Question: I have created ssis package to generate excel file dynamically from sql table.
But when I try to check whether that excel connection temp table if present or not using below query in sql task it gets failed syntax error
'''
IF object_id(MyExcel) is not null
CREATE TABLE 'MyExcel' (
'CUSIP' varchar(50),
'FaceAmount' decimal(18,4),
'Portfolio' varchar(50),
'PositionDate' DateTime,
'PositionCost' decimal(18,6),
'CurrentPrice' decimal(18,6)
)
else drop table MyExcel
'''
ERROR :
'''
[Execute SQL Task] Error: Executing the query "IF object_id(MyExcel) is not null
CREATE TABLE '..." failed with the following error: "Invalid SQL statement; expected 'DELETE', 'INSERT', 'PROCEDURE', 'SELECT', or 'UPDATE'.". Possible failure reasons: Problems with the query, "ResultSet" property not set correctly, parameters not set correctly, or connection not established correctly.
'''
Please advise?
I have tried with answer
'''
IF OBJECT_ID(N'MyExcel') IS NOT NULL
BEGIN
DROP TABLE MyExcel;
END;
CREATE TABLE [MyExcel]
(
[CUSIP] VARCHAR(50),
[FaceAmount] DECIMAL(18,4),
[Portfolio] VARCHAR(50),
[PositionDate] DATETIME,
[PositionCost] DECIMAL(18,6),
[CurrentPrice] DECIMAL(18,6)
);
'''
But still getting same error for statements
'''
IF OBJECT_ID(N'MyExcel') IS NOT NULL
BEGIN
DROP TABLE MyExcel;
END;
'''
I'm using this query inside 'SQL TASK'
Connection type is 'EXCEL'

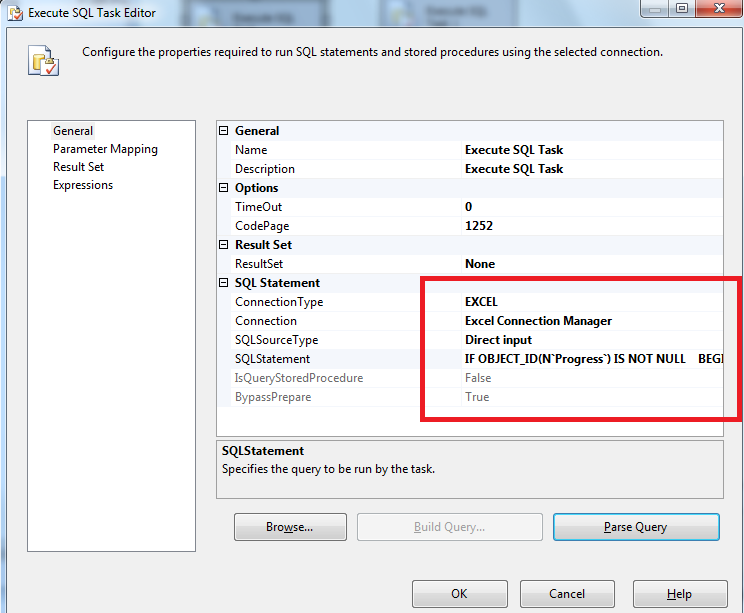
Answer: You don't create an excel file with CREATE TABLE. If you come to think of excel file as database, the tables would be.. worksheets :).
To create an excel file, you'd Excel Connection Manager. You need to point it once to a template file, and after you set up excel destination with correct expressions, the file will be created. If it already exists, you just need to redirect the error.
And then you use Execute Sql to create the table (i.e. worksheet), of your desired structure.